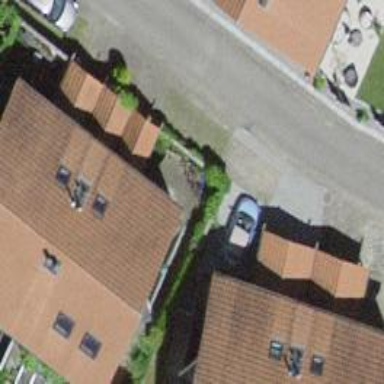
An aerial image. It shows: Residential building.